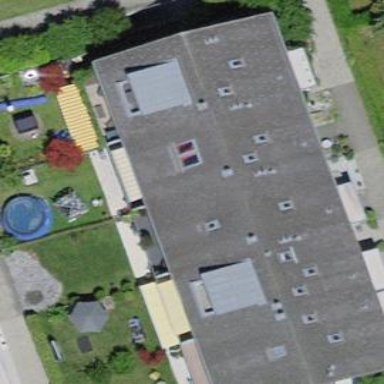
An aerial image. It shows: Terrace-style building with gabled roof.